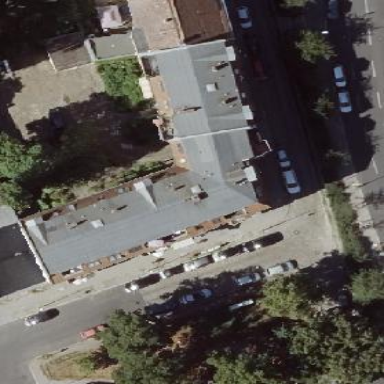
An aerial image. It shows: Part of building is shown in the image.